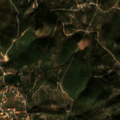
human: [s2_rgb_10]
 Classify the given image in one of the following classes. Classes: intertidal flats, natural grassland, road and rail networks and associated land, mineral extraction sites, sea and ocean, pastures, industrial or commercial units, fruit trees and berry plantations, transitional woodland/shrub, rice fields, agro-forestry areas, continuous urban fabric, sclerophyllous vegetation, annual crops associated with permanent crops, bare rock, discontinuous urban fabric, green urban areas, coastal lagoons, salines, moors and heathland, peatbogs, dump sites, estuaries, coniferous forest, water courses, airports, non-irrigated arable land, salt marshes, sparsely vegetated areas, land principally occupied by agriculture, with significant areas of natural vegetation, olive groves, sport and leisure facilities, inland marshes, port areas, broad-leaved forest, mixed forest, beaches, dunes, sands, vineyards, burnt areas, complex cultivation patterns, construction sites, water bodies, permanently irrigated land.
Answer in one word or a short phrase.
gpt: olive groves, annual crops associated with permanent crops, complex cultivation patterns, land principally occupied by agriculture, with significant areas of natural vegetation, sclerophyllous vegetation, transitional woodland/shrub